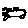
Label: car